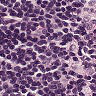
Metastatic tissue present: no